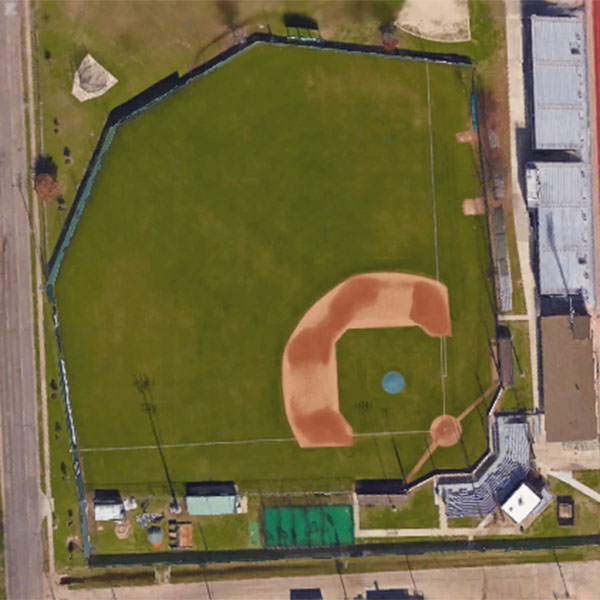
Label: BaseballField